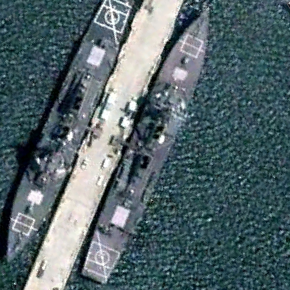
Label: destroyer